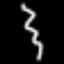
Label: squiggle